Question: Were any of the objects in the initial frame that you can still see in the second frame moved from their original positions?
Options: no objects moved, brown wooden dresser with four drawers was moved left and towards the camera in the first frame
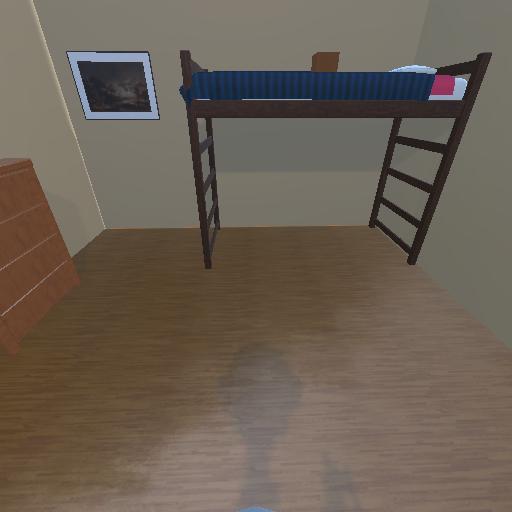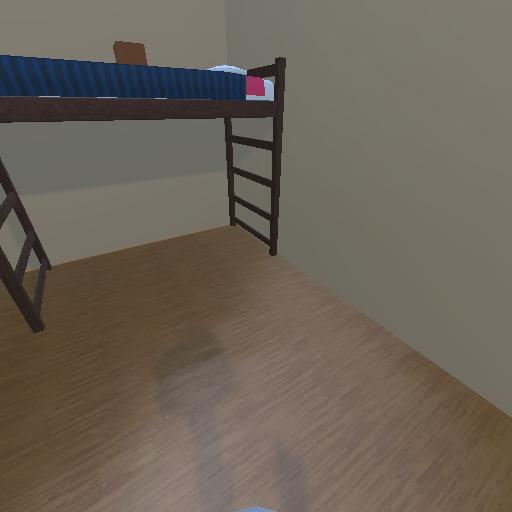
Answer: no objects moved